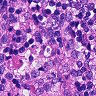
Metastatic tissue present: no